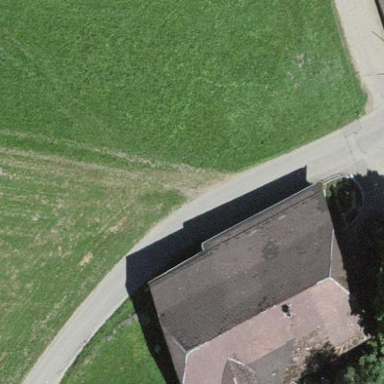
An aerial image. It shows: Farm building.